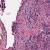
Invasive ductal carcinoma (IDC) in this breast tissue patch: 0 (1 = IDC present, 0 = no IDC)